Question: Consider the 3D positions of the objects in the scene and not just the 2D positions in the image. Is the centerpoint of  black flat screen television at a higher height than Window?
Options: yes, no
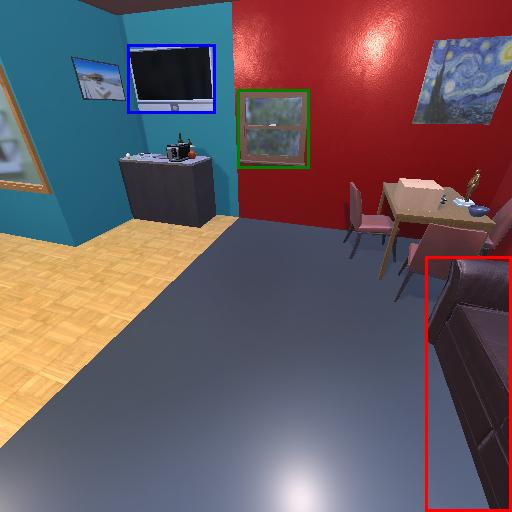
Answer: yes